Question: <URL> makes some awesome looking charts and it's been working really well for me up until now. I'm wanting to create something like this:

Is it possible?
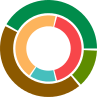
Answer: This is possible as of version 2.0 of Chart.js, I think. Here's an example:
'''
var ctx = document.getElementById("myChart");
var chartData = {
labels: [
"Red",
"Blue",
"Yellow"
],
datasets: [{
data: [300, 50, 100],
backgroundColor: [
"#FF6384",
"#36A2EB",
"#FFCE56"
],
hoverBackgroundColor: [
"#FF6384",
"#36A2EB",
"#FFCE56"
]
}, {
data: [200, 100, 25, 25, 66, 34],
backgroundColor: [
"#FF6384",
"#36A2EB",
"#FFCE56",
"#FF6384",
"#36A2EB",
"#FFCE56"
],
hoverBackgroundColor: [
"#FF6384",
"#36A2EB",
"#FFCE56",
"#FF6384",
"#36A2EB",
"#FFCE56"
]
}]
};
var pieChart = new Chart(ctx, {
type: 'pie',
data: chartData
})
'''
'''
<script src="https://cdnjs.cloudflare.com/ajax/libs/Chart.js/2.3.0/Chart.min.js"></script>
<canvas id="myChart" width="300" height="300"></canvas>
'''